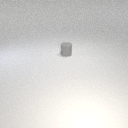
small gray rubber cylinder